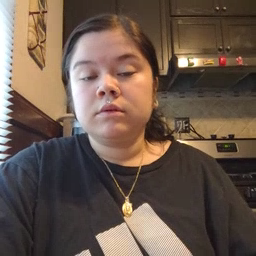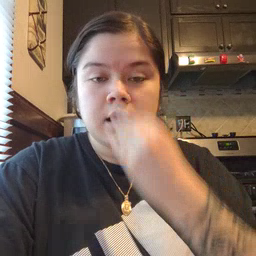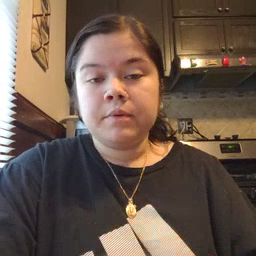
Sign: sleep